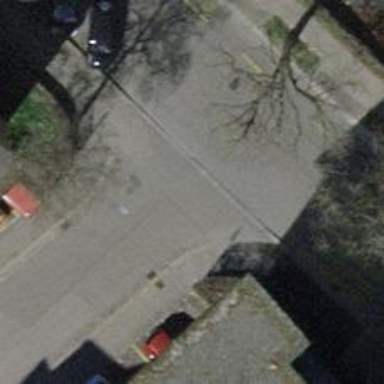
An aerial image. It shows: Unmarked crossing with traffic calming table.